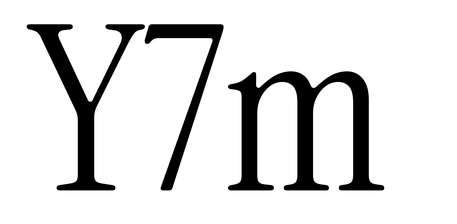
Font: InstrumentSerif-Regular